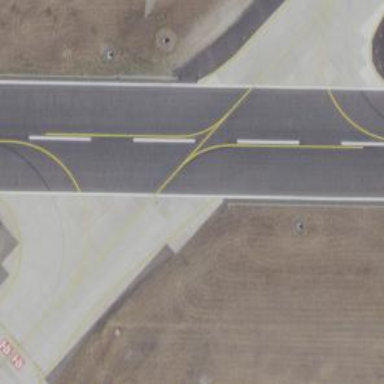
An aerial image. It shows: Image of taxiway at airport.